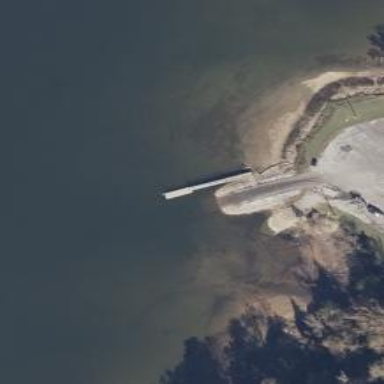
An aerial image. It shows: Slipway on leisure land.